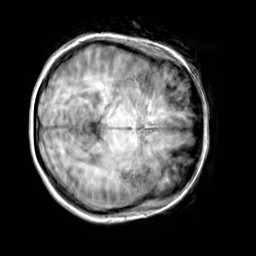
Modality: T1w
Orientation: axial
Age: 19
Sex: female
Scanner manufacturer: siemens
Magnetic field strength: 3 T
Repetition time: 2.3 s
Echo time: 0.00303 s